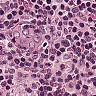
Metastatic tissue present: no